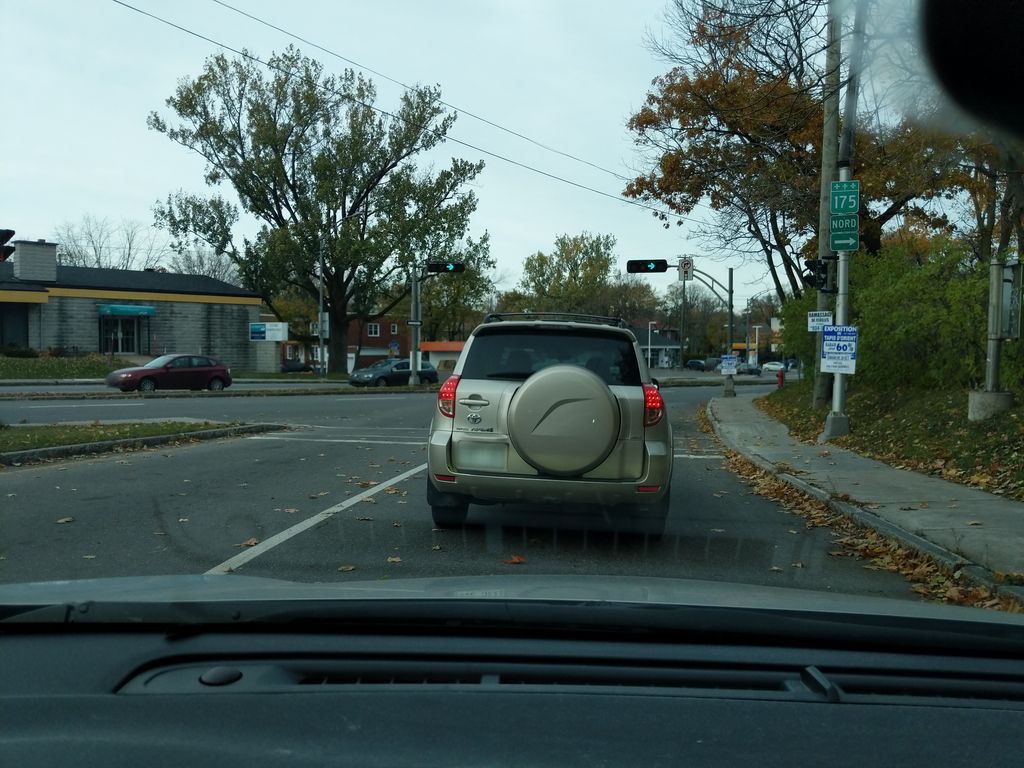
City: quebec_city